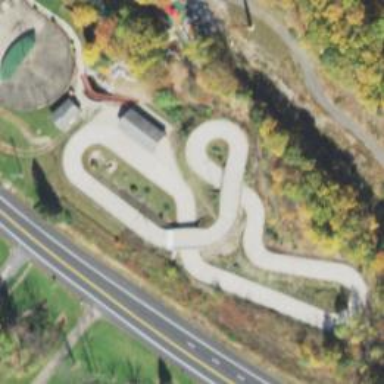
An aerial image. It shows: Karting raceway bridge.